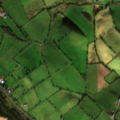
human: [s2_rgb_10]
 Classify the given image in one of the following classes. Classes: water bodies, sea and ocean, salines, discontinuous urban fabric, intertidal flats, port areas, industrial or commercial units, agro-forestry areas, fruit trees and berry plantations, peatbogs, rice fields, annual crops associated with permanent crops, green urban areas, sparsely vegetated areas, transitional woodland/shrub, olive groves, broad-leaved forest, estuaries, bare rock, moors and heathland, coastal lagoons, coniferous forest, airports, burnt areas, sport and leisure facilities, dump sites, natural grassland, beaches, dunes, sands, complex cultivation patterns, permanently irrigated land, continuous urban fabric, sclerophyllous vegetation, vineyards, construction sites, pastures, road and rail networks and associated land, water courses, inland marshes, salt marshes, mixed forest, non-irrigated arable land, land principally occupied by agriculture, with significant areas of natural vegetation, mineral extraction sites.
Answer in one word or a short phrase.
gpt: pastures, coniferous forest